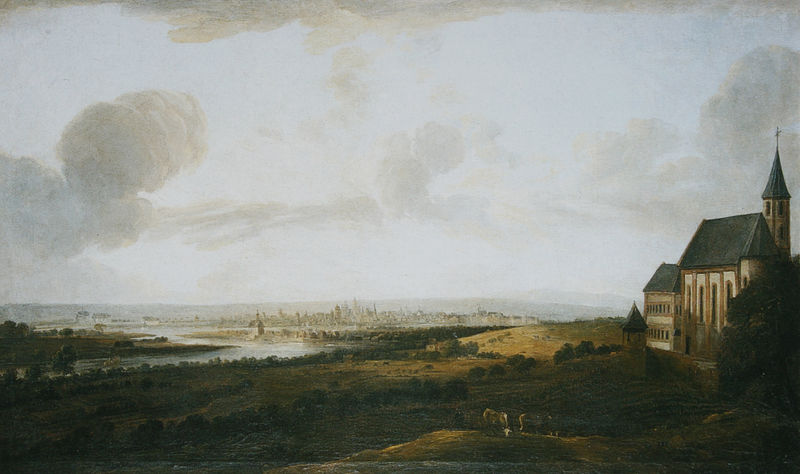
Titel: Blick von Hochheim am Main auf Kostheim und Mainz
Künstler: (Johann) Georg Schneider
Standort: Mainz
Institution: Landesmuseum
Schlagwörter: baum, berg, blau, dunkel, gemälde, gewitter, himmel, meer, schatten, wasser, wolken, bäume, fluss, gelb, grün, kirchturm, landschaft, menschen, ocker, see, stadt, ufer, abend, braun, fenster, grau, hell, hintergrund, licht, mitte, orange, schwarz, strasse, szene, vordergrund, weiss, blick, dach, gras, haus, rasen, rot, tier, tiere, wiese, wolke, beige, trinken, architektur, spitze, holland, öl, bach, ebene, feld, felder, ferne, flusslauf, gräser, horizont, häuser, hügel, kalt, kühe, natur, vieh, weide, weite, busch, büsche, einsam, flach, gewässer, kirche, sonne, wiesen, land, gotik, rechts, tal, wald, turm, turmspitze, bewölkt, schiff, biegung, ort, perspektive, acker, berge, dorf, dächer, mauer, allee, dunst, luftperspektive, nebel, grasen, herde, kuh, rind, silhouette, rand, vogelperspektive, mündung, romantik, strom, treppe, wasse, frühling, reflexion, ozean, panorama, stadtansicht, vier, belichtung, rinder, weiden, kloster, kreuz, türme, windig, umrahmung, helm, ölmalerei, langhaus, kontraste, kurve, kirchenschiff, gotisch, hügelig, ländlich, sonnenstrahlen, flusstal, siedlung, auen, fernsicht, wetterfahne, flauss, frühjahr, städte, stier, stiere, format, delta, vorstadt, romanisch, neogotik, wolkenturm, weitblick, überblick, flandern, wiede, farbperspektive, himmel wolken, taghell, flussmündung, belgien, rheintal, wolkenformation, dapelle, elbtal, industire, jirche, krche, cumuluswolken